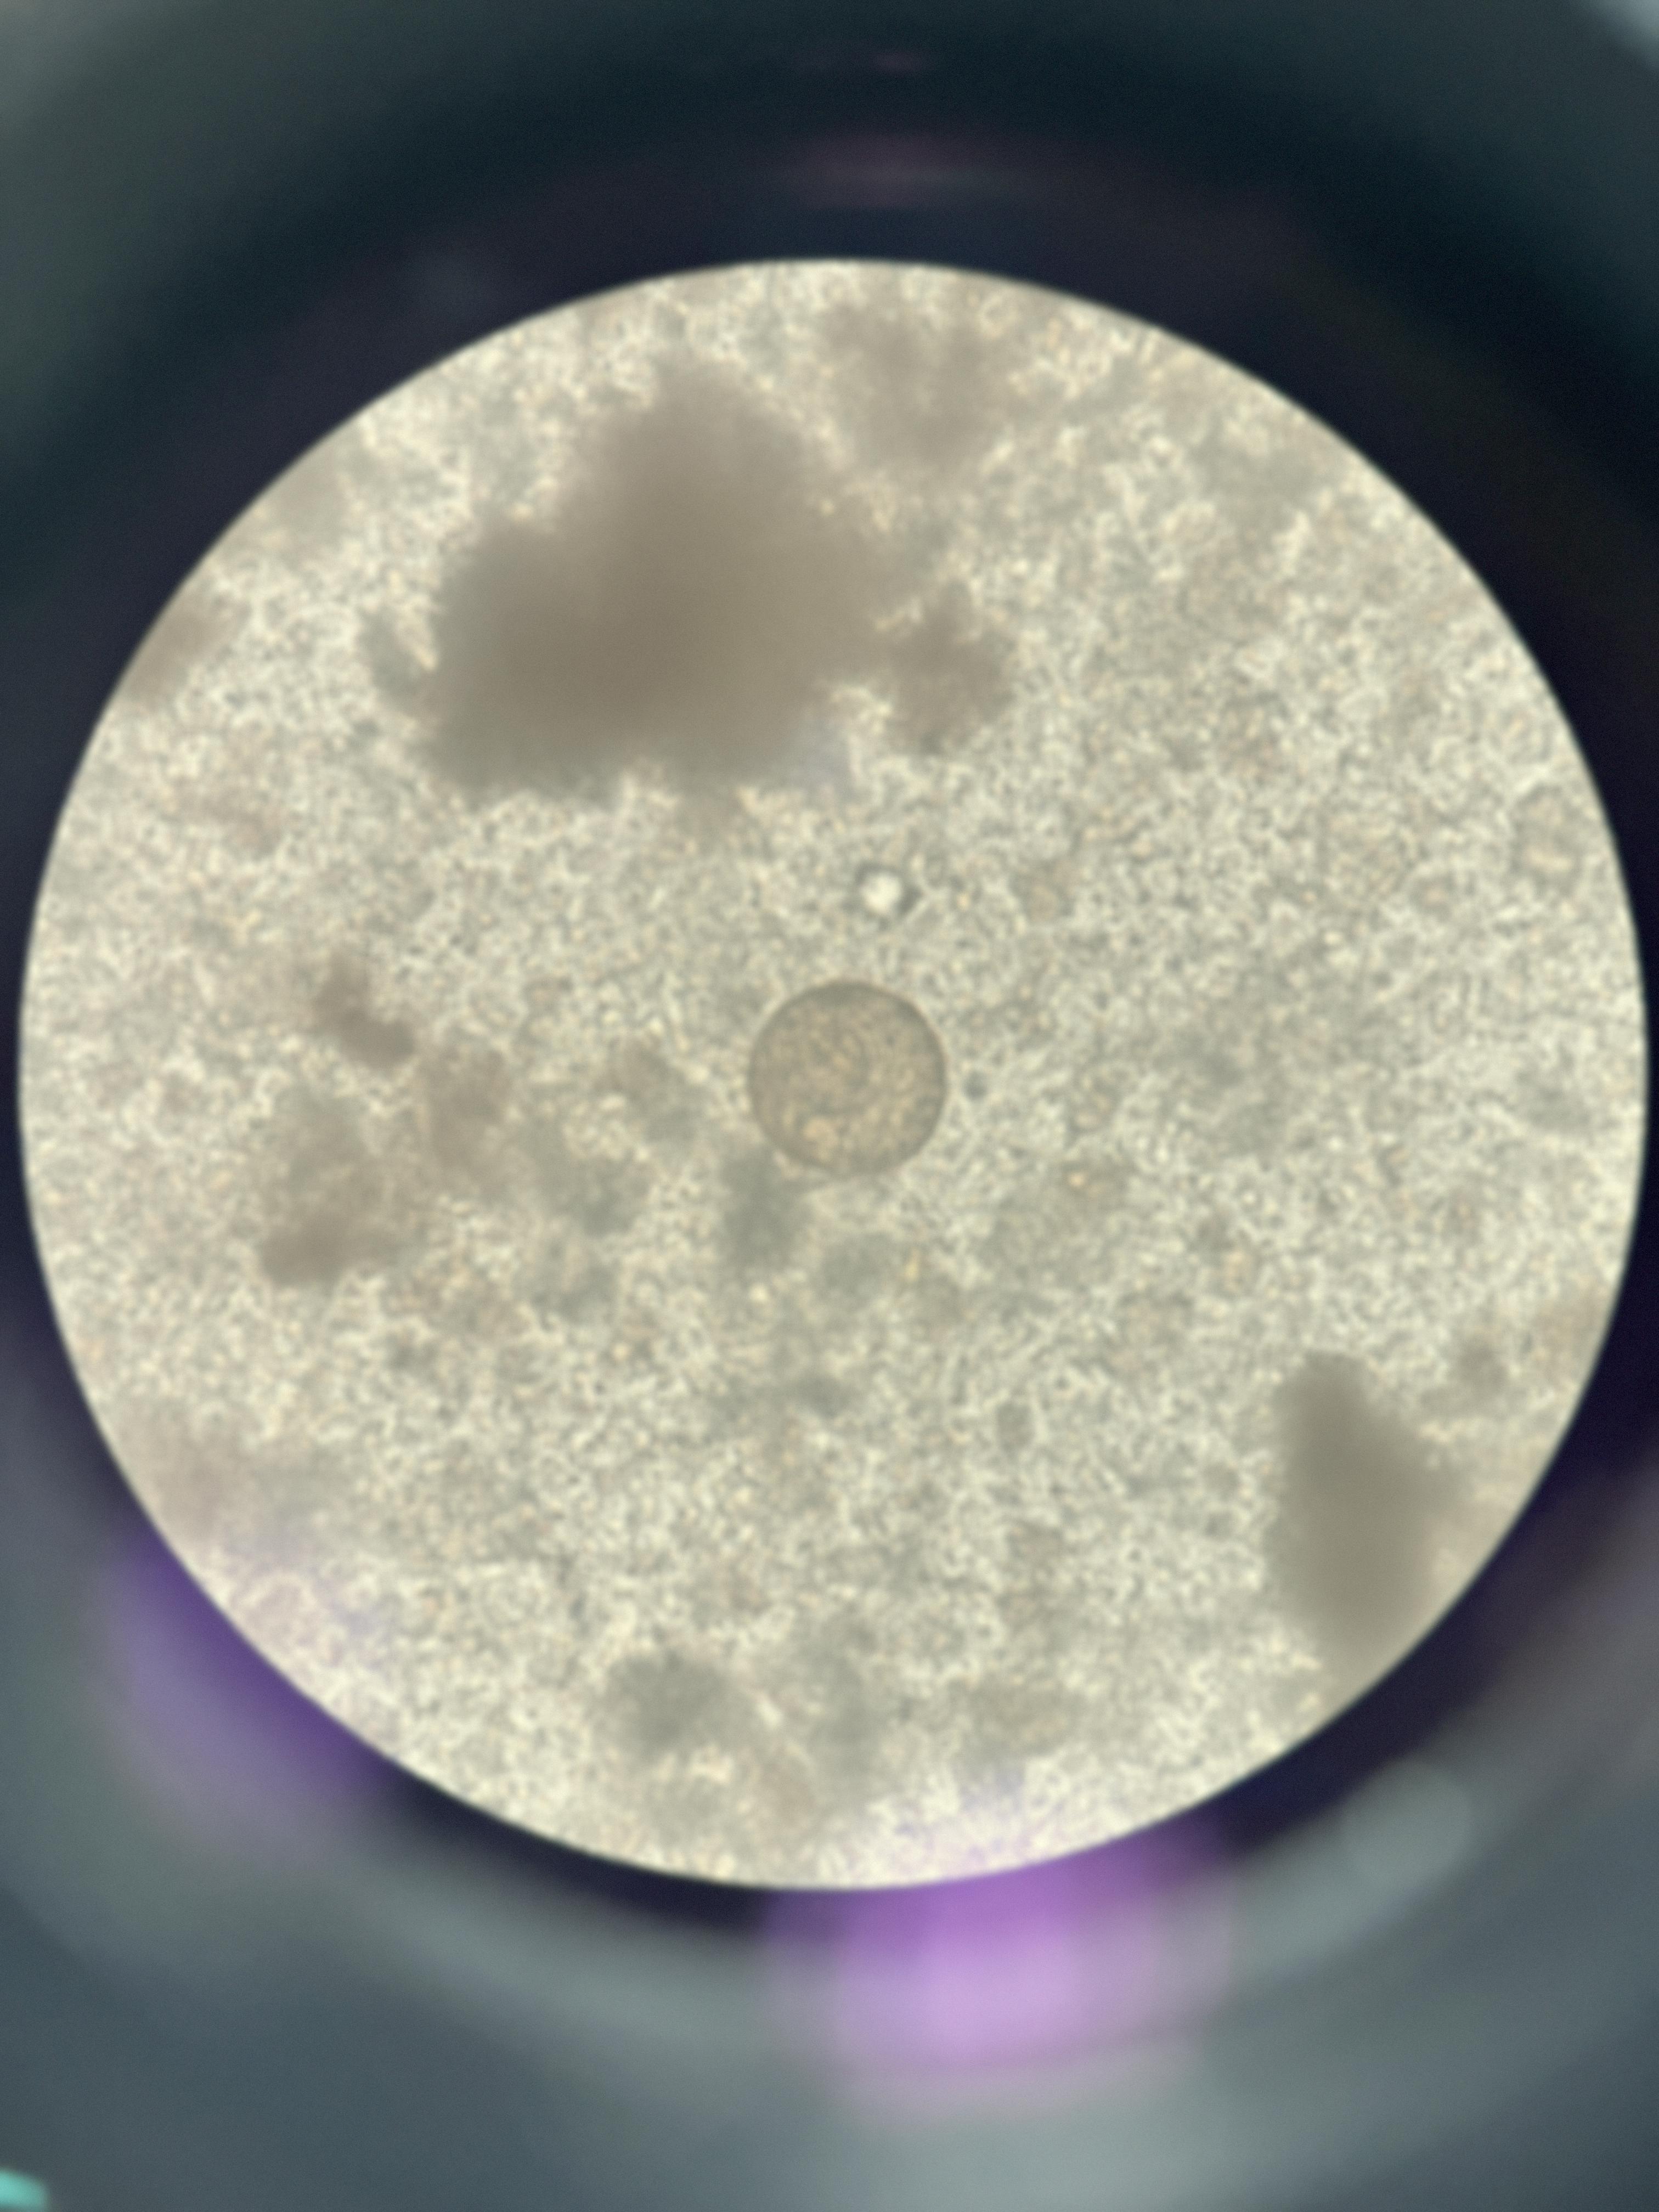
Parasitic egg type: Hymenolepis diminuta